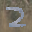
Label: 2